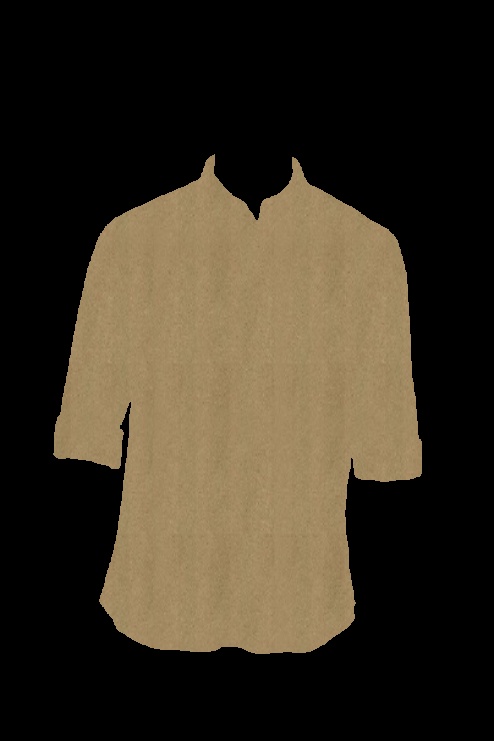
tan kraft tee